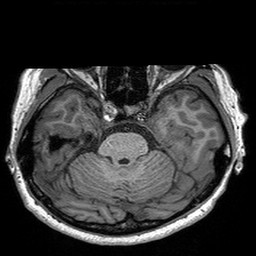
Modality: T1w
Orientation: coronal
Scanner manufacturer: siemens
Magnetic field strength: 3 T
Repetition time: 2.3 s